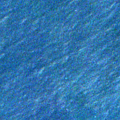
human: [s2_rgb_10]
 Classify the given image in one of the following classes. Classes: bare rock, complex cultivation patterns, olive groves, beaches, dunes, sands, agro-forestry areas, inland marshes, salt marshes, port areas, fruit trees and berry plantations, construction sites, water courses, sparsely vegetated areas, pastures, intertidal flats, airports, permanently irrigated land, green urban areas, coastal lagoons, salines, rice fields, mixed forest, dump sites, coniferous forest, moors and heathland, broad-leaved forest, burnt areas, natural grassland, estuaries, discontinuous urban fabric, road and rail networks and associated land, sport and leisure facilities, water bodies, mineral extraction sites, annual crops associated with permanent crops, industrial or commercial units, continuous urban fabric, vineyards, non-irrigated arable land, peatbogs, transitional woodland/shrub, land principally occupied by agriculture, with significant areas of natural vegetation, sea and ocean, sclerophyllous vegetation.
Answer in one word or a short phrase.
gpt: sea and ocean